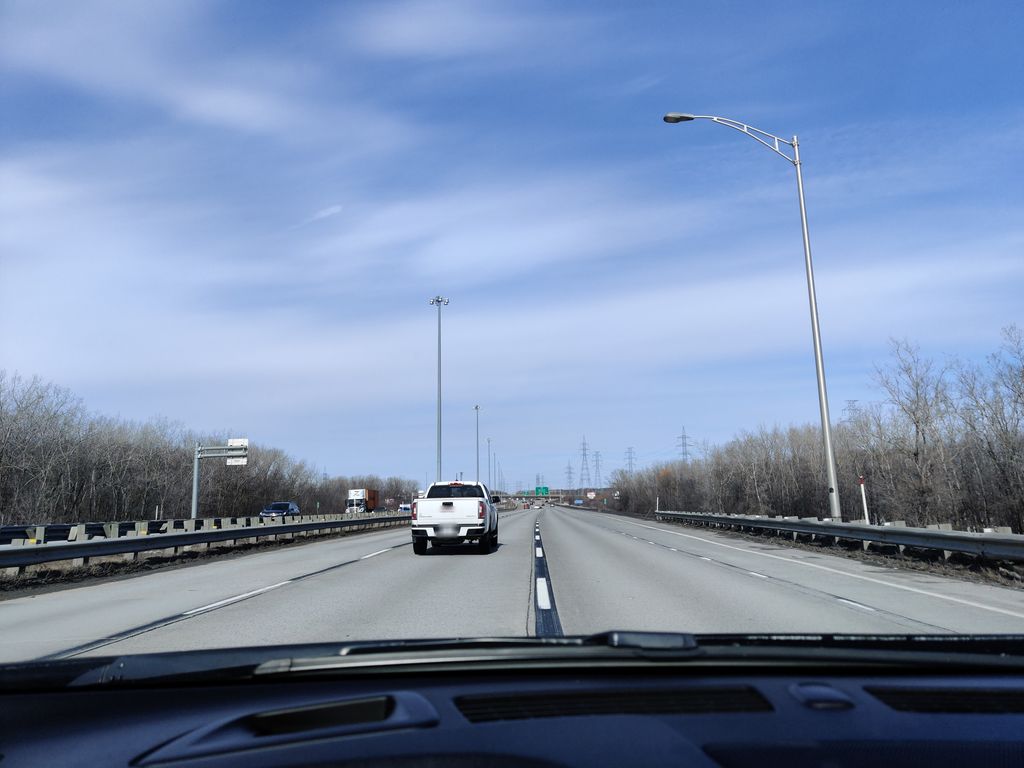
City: montreal